Question: I have created a table and I dynamically populate this table by generating 'DIV's. I want my table elements to be draggable so i'm using 'Jquery.Ui' which requires the class to be specified with the correct name so that it can be dragged. However I find that only the first 'DIV' has this class and the other generated ones don't which means they can't be dragged.
My code.
'''
while ( $row = mysqli_fetch_array ( $result ) ) {
echo '<div id="Cell" class="ui-widget-content">';
echo '<input type="checkbox" name="tbl" id="tblst" value="' . $row [0] . '" />';
echo '<p>' . $row [0] . '</p>';
echo '</div>';
}
'''
Output via inspect element.

How can I fix this so that all the elements generated are draggable??
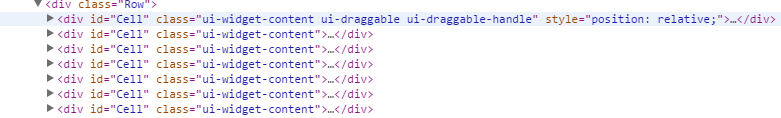
Answer: Your JS is targeting an element by ID
'''
$('#Cell').draggable()
'''
So it's assuming only one element is named #Cell. Remove the Id Cell since its invalid HTML, and echo it out this way:
'''
echo '<div class="draggable-cell ui-widget-content">';
'''
And change JS to target class instead:
'''
$('.draggable-cell').draggable()
'''
Now it will target multiple elements.